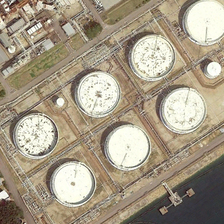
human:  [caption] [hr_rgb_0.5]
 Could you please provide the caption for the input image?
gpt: seven large white storage tanks are in a factory near a river .

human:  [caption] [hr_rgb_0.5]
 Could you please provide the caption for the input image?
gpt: a lot of houses and trees are beside a lot of oil tanks .

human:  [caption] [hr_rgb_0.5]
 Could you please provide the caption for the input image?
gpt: seven large white storage tanks are in a factory near a river .

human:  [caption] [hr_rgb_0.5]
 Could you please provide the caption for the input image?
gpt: eight storagetanks are near the residential area .

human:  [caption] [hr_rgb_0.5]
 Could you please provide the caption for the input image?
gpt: a lot of houses and trees are beside a lot of oil tanks .